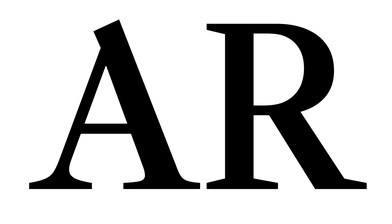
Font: LibreCaslonText_Medium